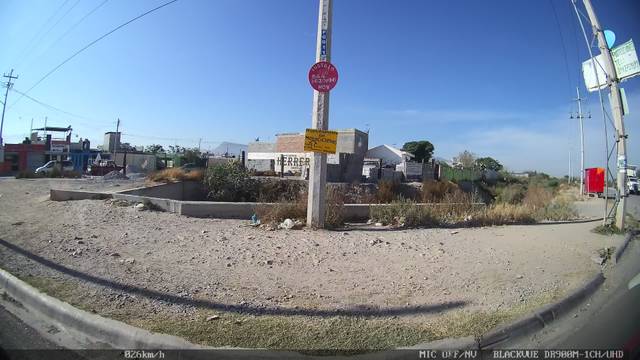
Region: Mexico
Coordinates: 25.477, -101.019